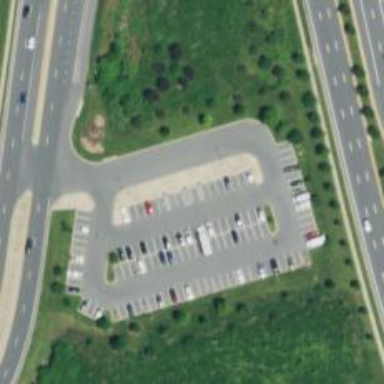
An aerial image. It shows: Parking space.